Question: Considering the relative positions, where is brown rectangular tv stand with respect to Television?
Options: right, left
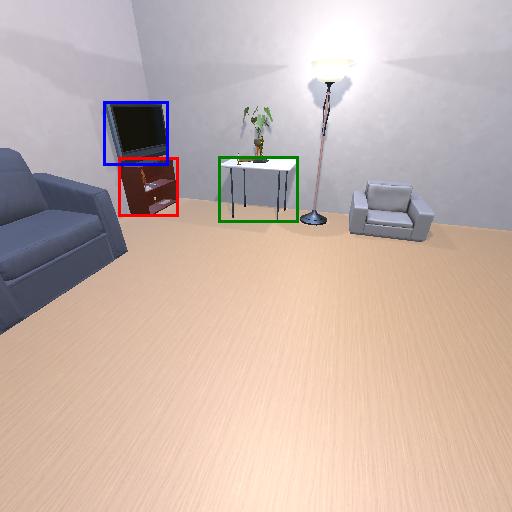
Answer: right